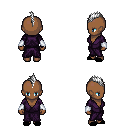
a pixel art fantasy rpg character, female body template, human, dark skin, purple robe, white pants, white mohawk hairstyle, white cloth bracers, black slippers, four views (front, back, left, right), 2x2 character sprite sheet, small pixel art, hard edges, no anti-aliasing